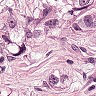
Metastatic tissue present: yes